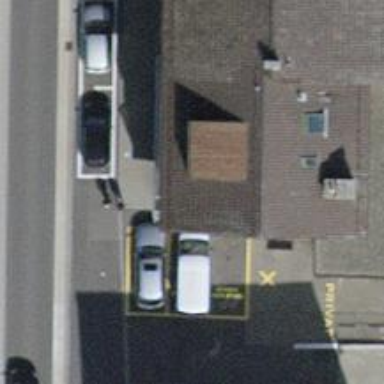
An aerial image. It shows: Cafe.